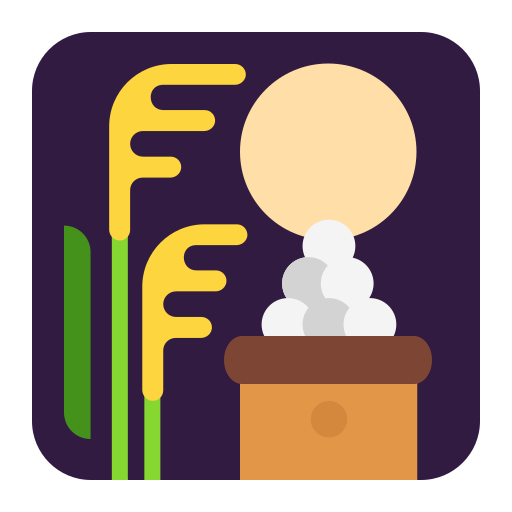
moon viewing ceremony flat